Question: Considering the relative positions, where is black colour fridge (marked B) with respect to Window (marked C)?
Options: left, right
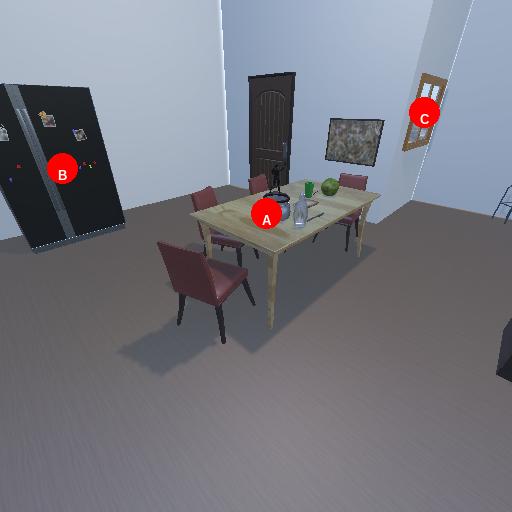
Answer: left